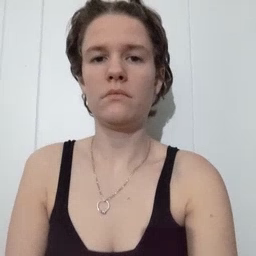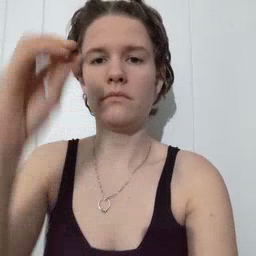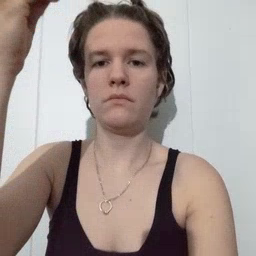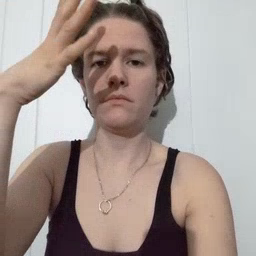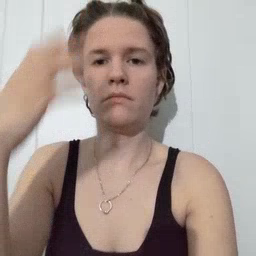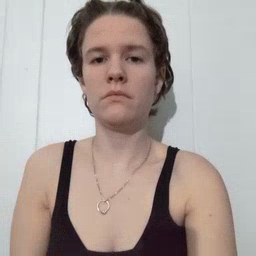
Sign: sun